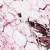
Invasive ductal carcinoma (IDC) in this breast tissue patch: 0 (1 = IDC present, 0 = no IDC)